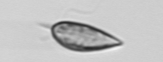
Label: Prorocentrum_triestinum